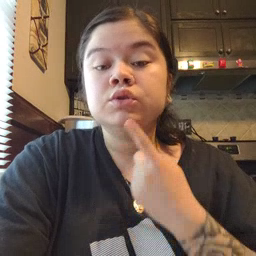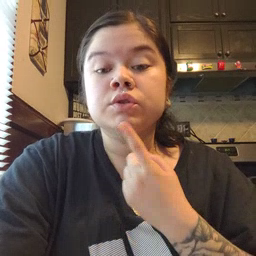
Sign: chin